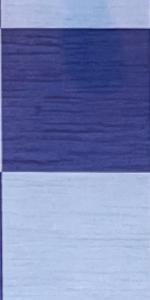
Label: Empty